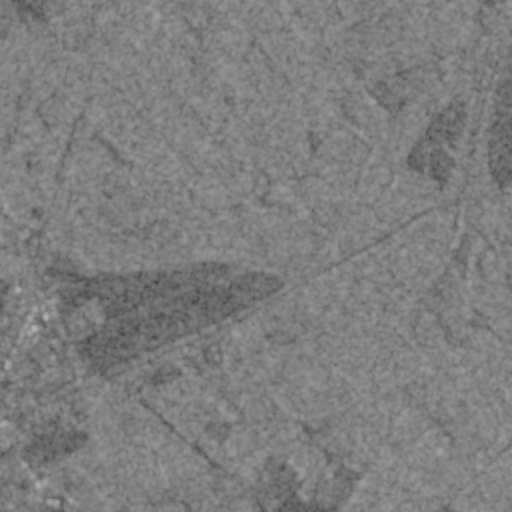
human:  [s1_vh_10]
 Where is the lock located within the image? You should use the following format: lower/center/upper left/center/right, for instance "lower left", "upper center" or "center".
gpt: The lock is located in the lower left of the image.
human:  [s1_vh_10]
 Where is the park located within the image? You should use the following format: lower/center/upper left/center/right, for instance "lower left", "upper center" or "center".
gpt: The park is located in the lower left of the image.
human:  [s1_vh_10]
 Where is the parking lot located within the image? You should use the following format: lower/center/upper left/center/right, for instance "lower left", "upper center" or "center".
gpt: The parking lot is located in the lower left of the image.
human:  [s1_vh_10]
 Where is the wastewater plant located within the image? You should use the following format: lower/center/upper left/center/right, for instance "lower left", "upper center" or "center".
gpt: The wastewater plant is located in the lower center of the image.
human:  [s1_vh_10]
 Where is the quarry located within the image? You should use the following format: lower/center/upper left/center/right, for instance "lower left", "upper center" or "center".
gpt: There is no quarry in the image.

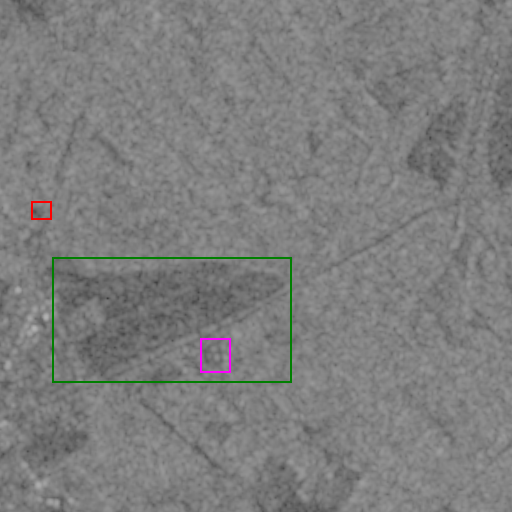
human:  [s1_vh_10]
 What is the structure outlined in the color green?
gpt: The structure outlined in green is a crop field.
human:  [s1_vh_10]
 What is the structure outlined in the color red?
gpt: The structure outlined in red is a park.
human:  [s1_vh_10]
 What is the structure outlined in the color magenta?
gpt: The structure outlined in magenta is a wastewater plant.
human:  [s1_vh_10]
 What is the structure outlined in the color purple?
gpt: There is no purple outline.